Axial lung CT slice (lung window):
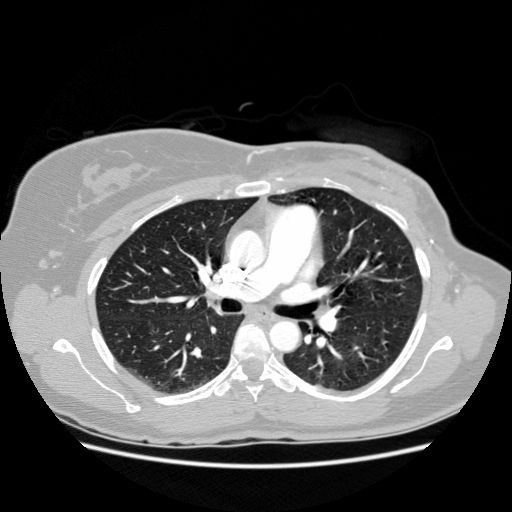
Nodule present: no